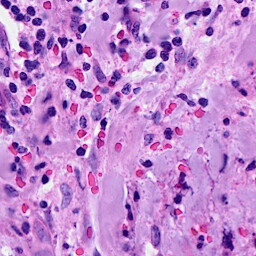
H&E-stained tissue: Breast